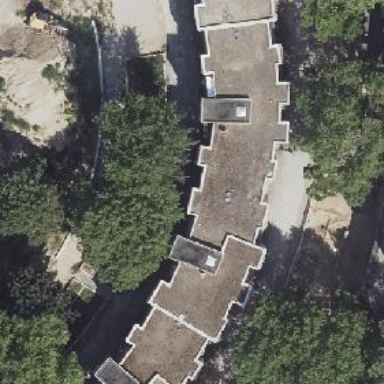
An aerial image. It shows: Footway tunnel passing through building.